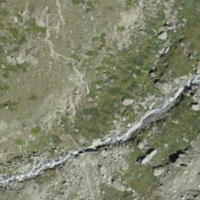
EUNIS habitat code: 48
Species observed at this site:
Marmota marmota